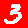
Digit: 3